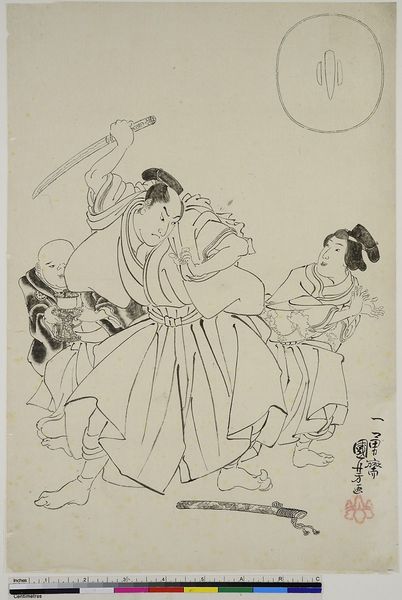
Titel: Schauspieler mit gezogenem Schwert
Künstler: Utagawa Kuniyoshi
Standort: Hamburg
Institution: Museum für Kunst und Gewerbe Hamburg
Schlagwörter: hand, kampf, mann, umhang, menschen, bewegung, frau, frisuren, männer, zeichnung, arm, falten, kleidung, füße, holzschnitt, japan, schrift, papier, krieg, zopf, inschrift, glatze, japanisch, scheide, schauspiel, tusche, barfuß, zeh, asien, schwarz weiß, schwert, säbel, china, dolch, wut, zeit, schauspieler, skizzen, farbholzschnitt, schauspielerin, tuschzeichnung, pinselzeichnung, kimono, samurai, asiate, kabuki, edo, tsuba, ßeschwert